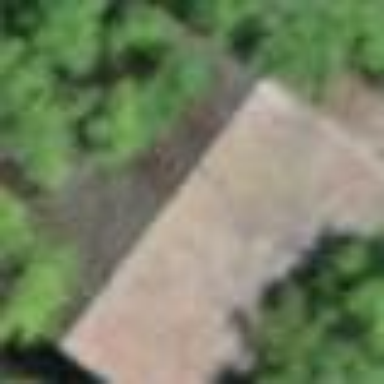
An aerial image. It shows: Rural barn.